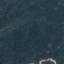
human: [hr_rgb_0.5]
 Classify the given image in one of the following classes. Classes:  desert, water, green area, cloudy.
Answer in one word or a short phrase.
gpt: green area